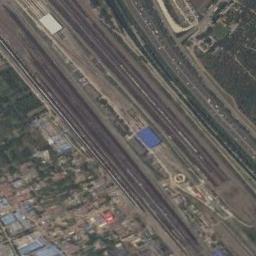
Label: railway